Question: I am trying to crop a (non background) image then scale that cropped image by a percentage of the body. The idea I have is to combine all logos and basic graphics on my website into one image so that the browser can cache the image (quicker after the fist download). I then want to scale relative to the body width so that my website will look the same ratio of the page width no matter what the user's monitor size.
This may be easier if I give the html & css then explain it after:
'''
<html>
<head>
<style>
body
{
padding: 0px;
margin: 0px;
width: 100%
}
#crop1
{
float: left;
overflow: hidden;
border: 1px solid red;
clear: both;
}
#crop1 img
{
vertical-align: middle;
margin: -28px 0px -88px -189px; /*top right bottom left*/
}
#scale1
{
width: 10%;
border: 1px solid blue;
}
#scale1 img
{
vertical-align: middle;
width: 100%;
}
#crop2
{
float: left;
overflow: hidden;
border: 1px solid green;
width: 100%;
}
#crop2 img
{
vertical-align: middle;
margin: -28px 0px -88px -189px; /*top right bottom left*/
}
#scale2
{
width: 10%;
border: 1px solid orange;
clear: both;
}
</style>
</head>
<body>
<img src="http://www.mathleague.com/help/geometry/IMG00088.gif">
<div id="scale1"><img src="http://www.mathleague.com/help/geometry/IMG00088.gif"></div>
<div id="crop1"><img src="http://www.mathleague.com/help/geometry/IMG00088.gif"></div>
<div id="scale2"><div id="crop2"><img src="http://www.mathleague.com/help/geometry/IMG00088.gif"></div></div>
</body>
</html>
'''
I've used the image 'http://www.mathleague.com/help/geometry/IMG00088.gif' in this example. I'm not going to use this image in my website, but the principle will be the same.
So first I just put in the original image, unchanged, to give a size reference while debugging:
'''
<img src="http://www.mathleague.com/help/geometry/IMG00088.gif">
'''
Scaling a separate image down to 10% of the page width works fine:
'''
<div id="scale1">
<img src="http://www.mathleague.com/help/geometry/IMG00088.gif">
</div>
'''
And cropping the image down to show just the oval shape also works fine:
'''
<div id="crop1">
<img src="http://www.mathleague.com/help/geometry/IMG00088.gif">
</div>
'''
But I cannot shrink just the oval down to 10% of the page width:
'''
<div id="scale2">
<div id="crop2">
<img src="http://www.mathleague.com/help/geometry/IMG00088.gif">
</div>
</div>
'''
(This crops the oval down to the 10% width, instead of scaling it). Maybe I'm missing some simple css properties on this last line, or maybe I need to add more 'div's. I'm stuck.
Here is the example image:

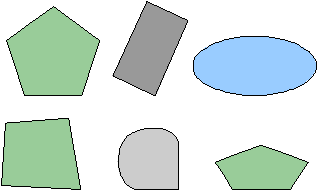
Answer: To do it the way you are headed is going to be a bit more complex than you realize. For your final sizing, you need to readjust the 'img' size based on the inverse of the percentage that the piece takes up on the whole. Then you have to take that and multiply it with the scaling to then multiply the offsets of your margins.
The following code is far more exact, as I was able to check and correct my math, and calculate based off <URL> gets far closer to correct sizing calculations. I've adjusted below to show the math. Come to find out, the calculation is "easier" than I thought, but what I partly failed to account for was that even the offsets top and bottom should be set off the original of the image, since width is what is scaling the whole image.
'''
#scale1
{
width: 10%;
padding: 0;
margin: 0;
}
#crop1
{
overflow: hidden;
border: 1px solid green;
width: 100%;
padding: 0;
margin: 0;
}
/*Image: 300 W x 209 H
Offsets: oT = 8, oR = 56, oB = 75, oL = 204
Icon: 40 w x 126 h */
#crop1 img
{
width: 750% /* 1 / (40 / 300) [inverse of icon width / image width] */;
vertical-align: middle;
/*using the offsets, each has a percentage calculated based solely off
the image width, then adjusted based off the width % of the img as
calculated above */
margin: -20% /* (8 / 300) x 7.5 [the 750%] = 100 x 8 / 40*/
0 /* right margin seems unnecessary, but if found otherwise, the
calculation would be (56 /300) x 7.5 = 100 x 56 / 40*/
-187.5% /* (75 /300) x 7.5 = 100 x 75 / 40*/
-510%; /* (204 / 300) x 7.5 = 100 x 204 / 40*/
padding: 0;
border: 0;
}
'''